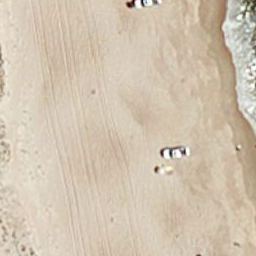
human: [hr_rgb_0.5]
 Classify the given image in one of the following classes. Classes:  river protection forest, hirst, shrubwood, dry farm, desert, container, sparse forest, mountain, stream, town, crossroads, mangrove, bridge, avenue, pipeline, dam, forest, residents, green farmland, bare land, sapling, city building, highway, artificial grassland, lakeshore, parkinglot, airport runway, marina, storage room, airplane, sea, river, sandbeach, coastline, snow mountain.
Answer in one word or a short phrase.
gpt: sandbeach